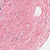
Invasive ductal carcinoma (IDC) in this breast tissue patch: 0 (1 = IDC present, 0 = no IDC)